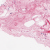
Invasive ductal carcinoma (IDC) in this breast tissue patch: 0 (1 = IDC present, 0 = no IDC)